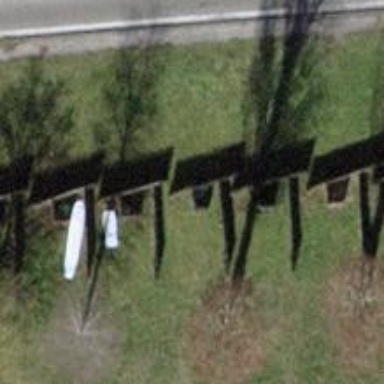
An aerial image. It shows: Wooden fence.